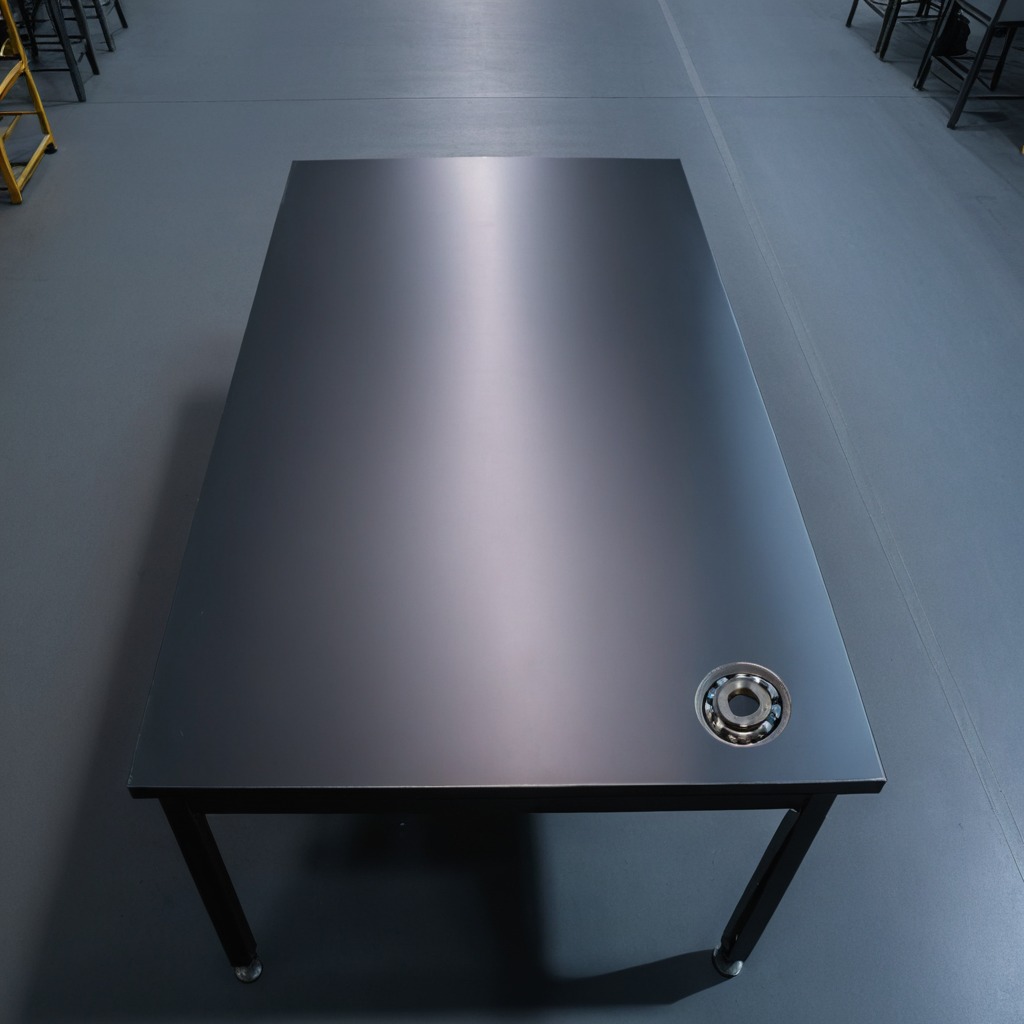
A metal ball bearing is lying on the tabletop.